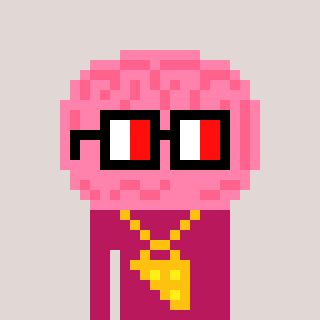
a pixel art character with square glasses with black frames and red eyes, a brain-shaped head and a darkpink-colored body on a warm background